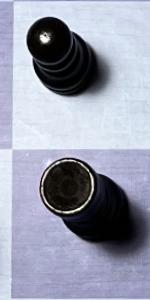
Label: Rook_Black